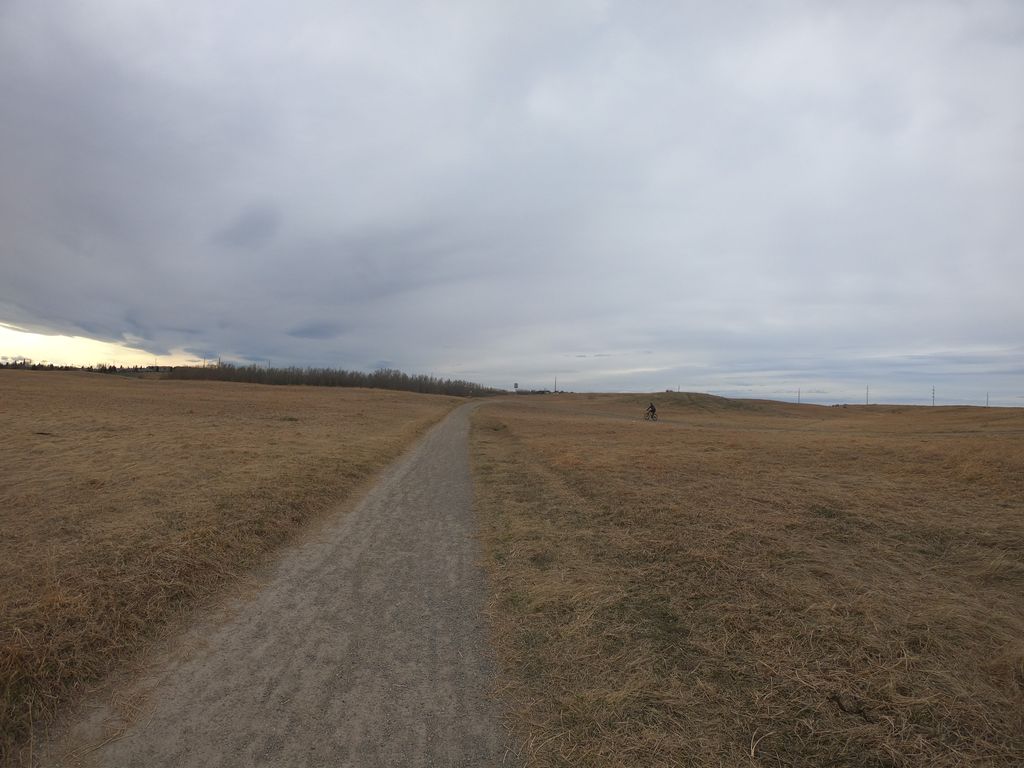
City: calgary